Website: ulta-beauty
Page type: address-validator
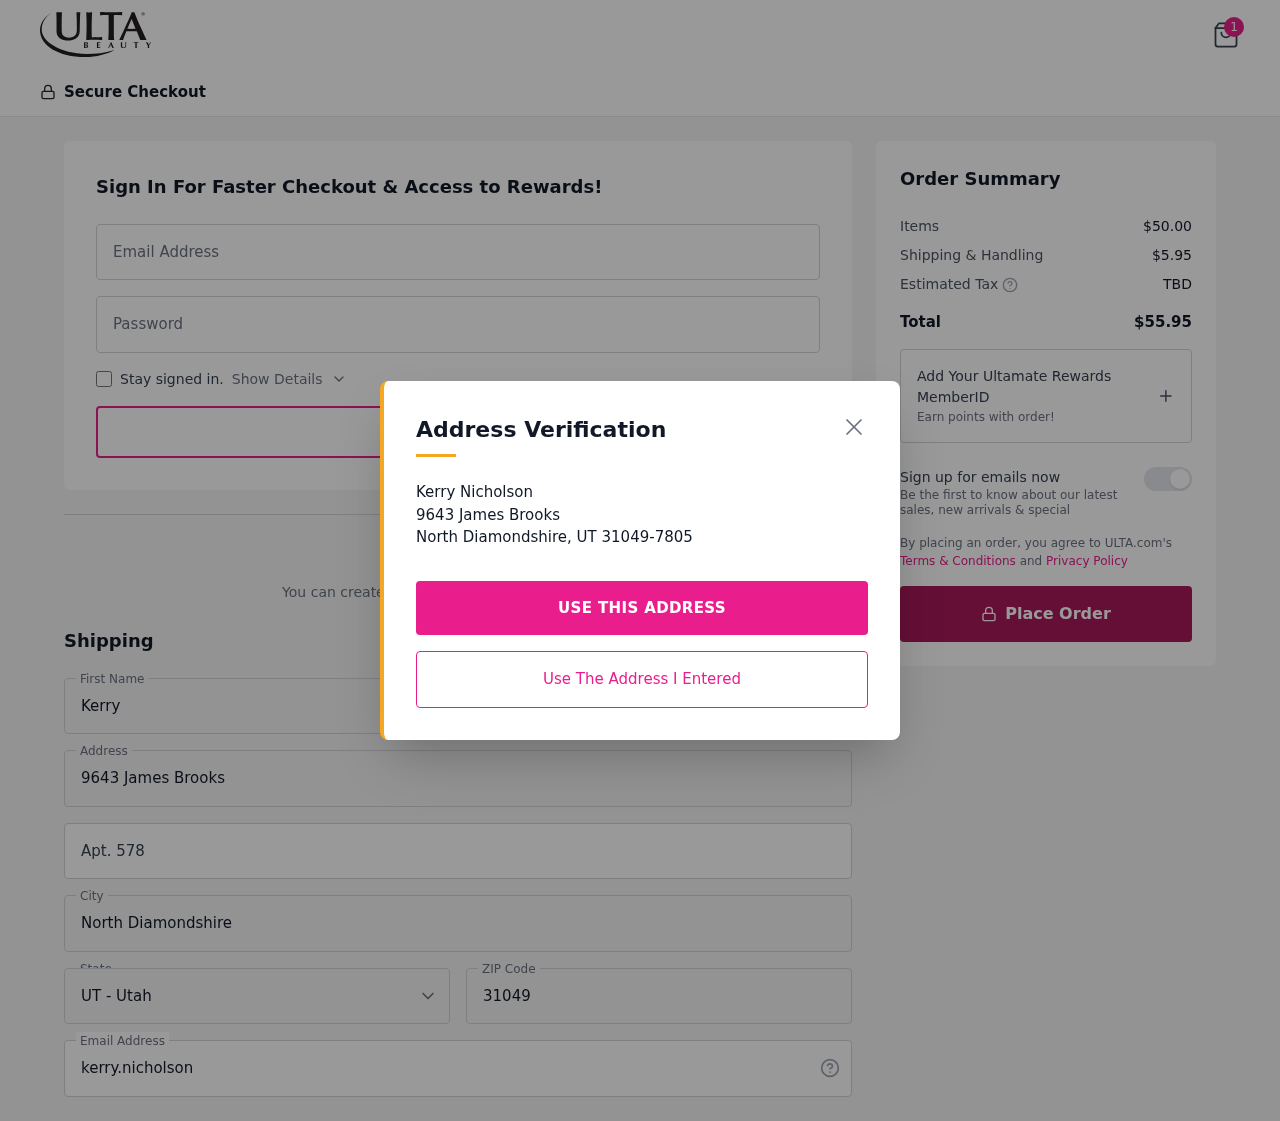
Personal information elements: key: PII_CITY
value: North Diamondshire
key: PII_EMAIL
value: kerry.nicholson@hotmail.com
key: PII_FIRSTNAME
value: Kerry
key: PII_LASTNAME
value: Nicholson
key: PII_POSTCODE
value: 31049
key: PII_STATE_ABBR
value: UT
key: PII_STREET
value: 9643 James Brooks
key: PII_STREET2
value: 9643 James Brooks
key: PII_STREET2
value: Apt. 578
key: PII_FULLNAME2
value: Kerry Nicholson
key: PII_CITY2
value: North Diamondshire
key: PII_STATE_ABBR2
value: UT
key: PII_POSTCODE_FULL
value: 31049
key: PII_POSTCODE_EXT
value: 7805
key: PII_POSTCODE_NUMERIC
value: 31049
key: PII_POSTCODE_EXT_NUMERIC
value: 7805
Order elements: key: ORDER_NUM_ITEMS
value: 1
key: ORDER_SUBTOTAL
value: $50.00
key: ORDER_SHIPPING_COST
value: $5.95
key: ORDER_TOTAL
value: $55.95